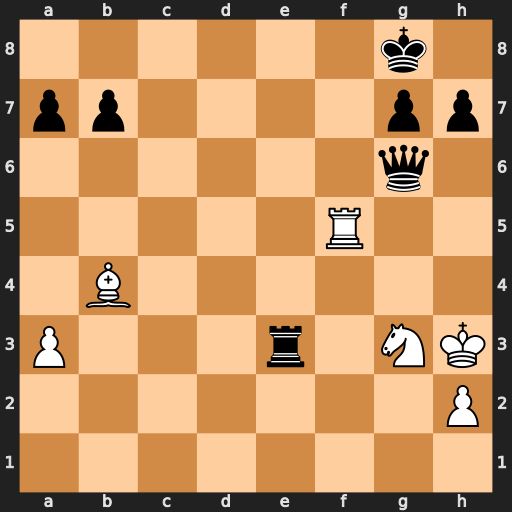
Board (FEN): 6k1/pp4pp/6q1/5R2/1B6/P3r1NK/7P/8
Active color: w
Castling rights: -
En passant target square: -
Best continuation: Rf8#